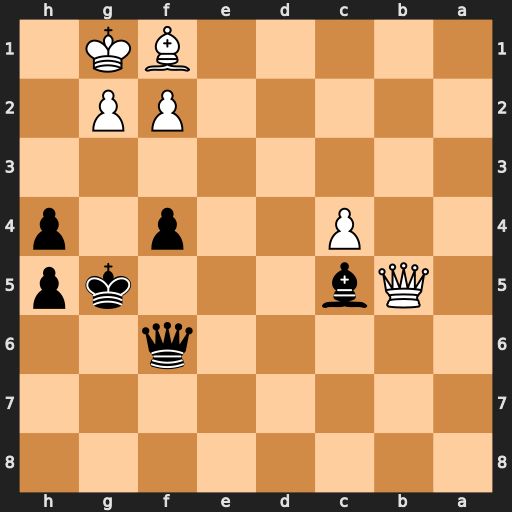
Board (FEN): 8/8/5q2/1Qb3kp/2P2p1p/8/5PP1/5BK1
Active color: b
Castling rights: -
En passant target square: -
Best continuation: Qd4 Qxc5+ Qxc5